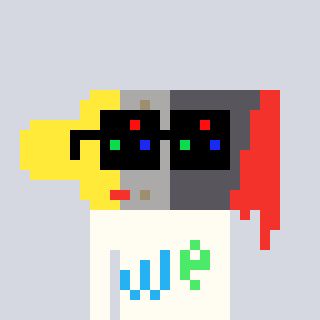
a pixel art character with square black sunglasses, a paintbrush-shaped head and a grayscale-colored body on a cool background